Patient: sex M, age 71
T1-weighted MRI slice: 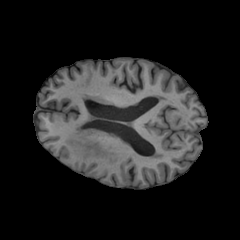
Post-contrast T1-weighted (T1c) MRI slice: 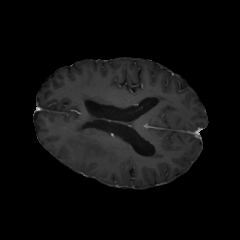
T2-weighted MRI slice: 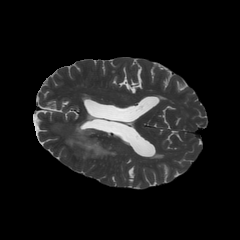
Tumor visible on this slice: yes
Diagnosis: Glioblastoma, IDH-wildtype
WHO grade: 4